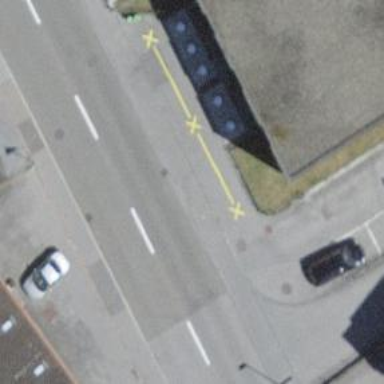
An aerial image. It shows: Recycling container in the area designated for recycling.